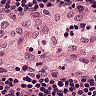
Metastatic tissue present: no